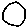
Label: circle